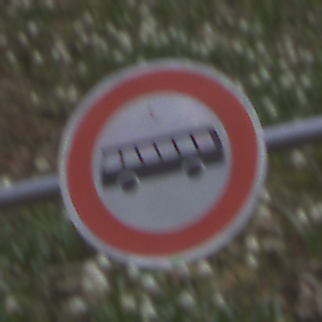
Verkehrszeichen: VerbotKraftomnibusse
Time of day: MorningAfternoon
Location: Outdoor (Nature)
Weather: PartlyCloudy
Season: NotSpecified
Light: Natural